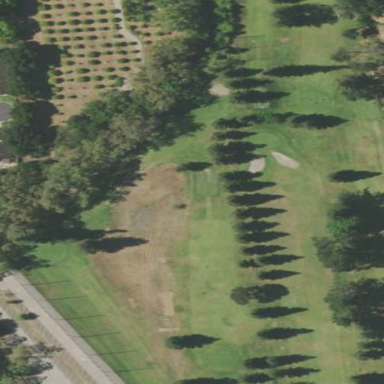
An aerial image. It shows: Golf course.